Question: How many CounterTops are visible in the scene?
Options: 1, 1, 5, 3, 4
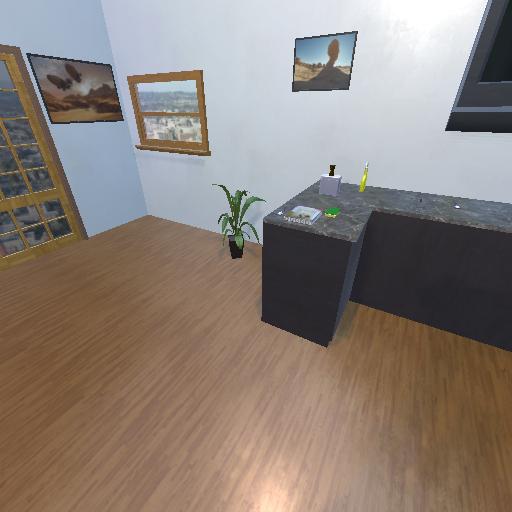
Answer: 1